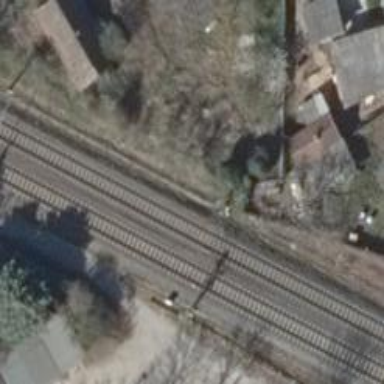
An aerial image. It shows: Railway signal.